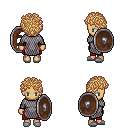
a pixel art fantasy rpg character, female body template, human, tanned skin, chain mail, red pants, light blonde curly afro hairstyle, white slippers, shield, four views (front, back, left, right), 2x2 character sprite sheet, small pixel art, hard edges, no anti-aliasing